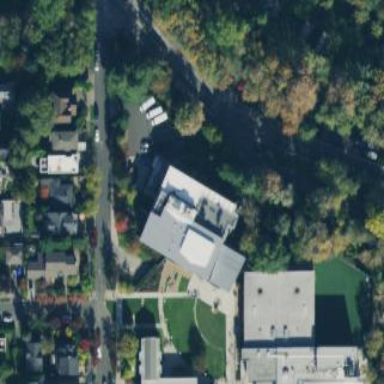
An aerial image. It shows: School building.